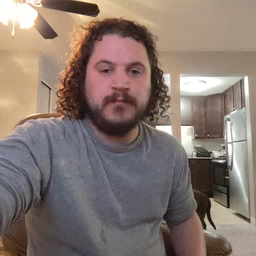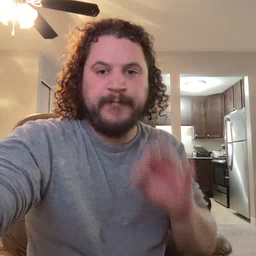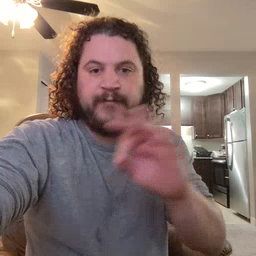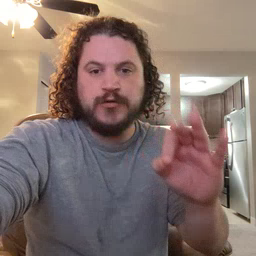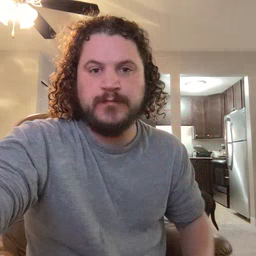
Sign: frenchfries